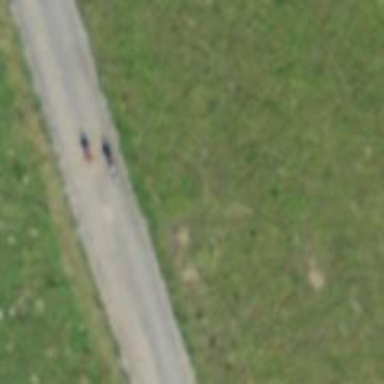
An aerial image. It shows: Intermediate downhill track with Grade 1 asphalt surface.